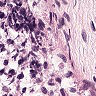
Metastatic tissue present: no